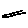
Label: line